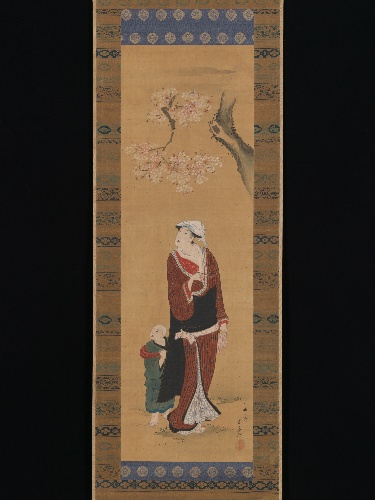
Artist: Utagawa Toyohiro
Artist bio: Japanese, 1763–1828
Date: late 18th–early 19th century
Object type: Hanging scroll
Classification: Paintings
Medium: Hanging scroll; ink and color on silk
Culture: Japan
Period: Edo period (1615–1868)
Dimensions: Image: 34 5/8 in. × 11 in. (88 × 28 cm)
Overall with mounting: 66 3/4 × 15 7/8 in. (169.5 × 40.3 cm)
Overall with knobs: 66 3/4 × 18 1/16 in. (169.5 × 45.9 cm)
Department: Asian Art
Credit line: Mary Griggs Burke Collection, Gift of the Mary and Jackson Burke Foundation, 2015
Accession year: 2015
Repository: Metropolitan Museum of Art, New York, NY
Tags: Boys|Women|Flowers